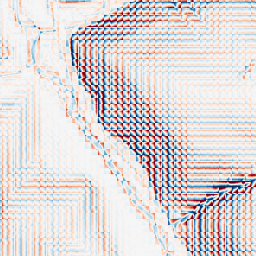
Category: wavelet
Decomposition family: wavelet_biorthogonal
Decomposition parameters: wavelet: bior1.3
level: 3
Upsampling method: bspline
Upsampling parameters: scale: 2
Upsampling scale: 2